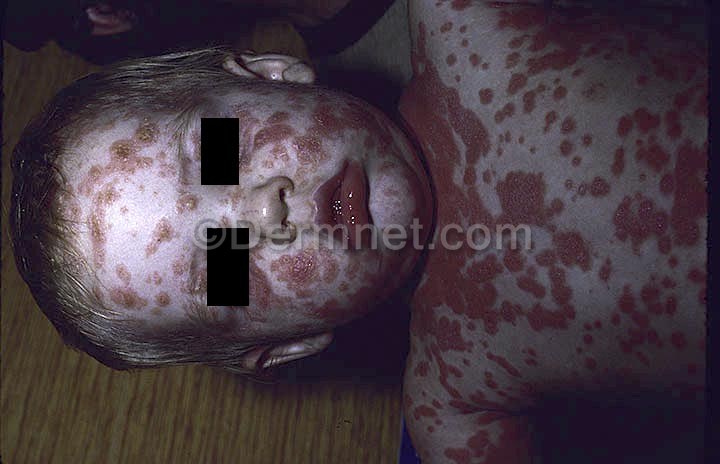
Disease: Psoriasis pictures Lichen Planus and related diseases